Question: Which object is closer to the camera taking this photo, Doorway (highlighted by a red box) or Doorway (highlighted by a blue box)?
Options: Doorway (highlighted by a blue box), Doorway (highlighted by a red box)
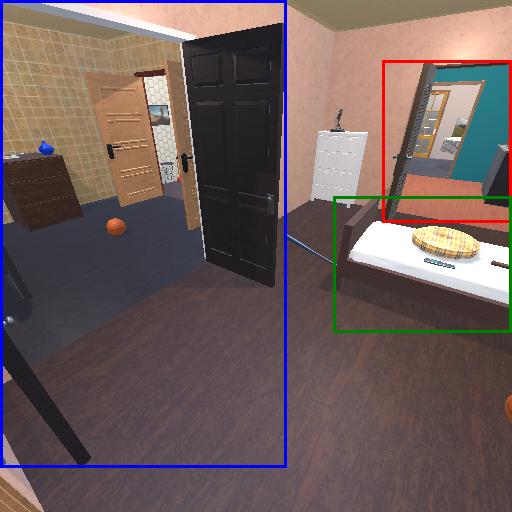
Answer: Doorway (highlighted by a blue box)